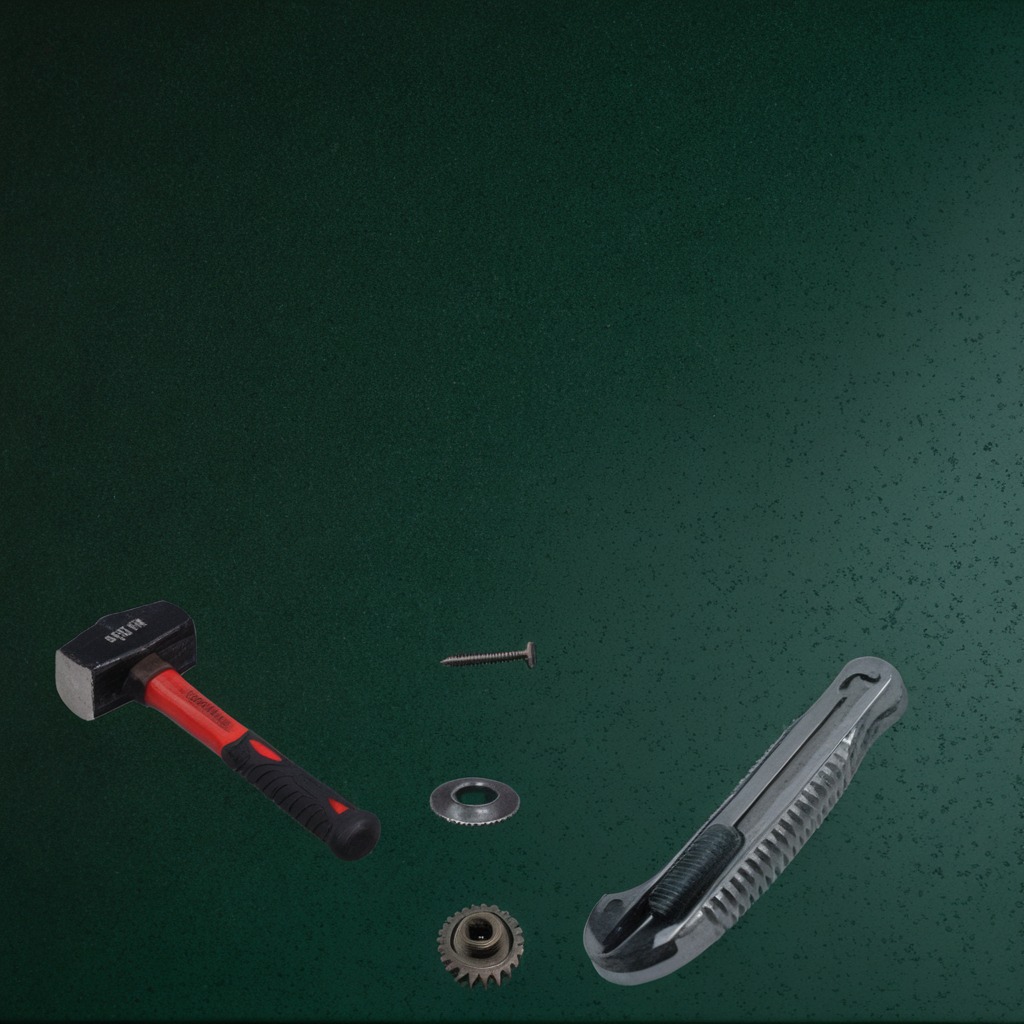
A steel gear with teeth, a utility knife, a flat metal washer, a metal machine screw, and a hammer are lying on the clean granite tabletop.